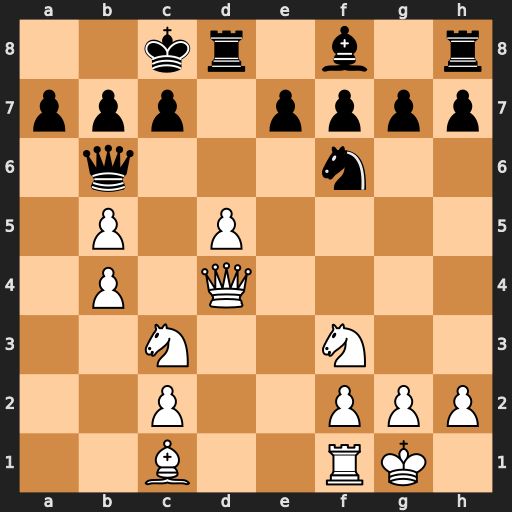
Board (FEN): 2kr1b1r/ppp1pppp/1q3n2/1P1P4/1P1Q4/2N2N2/2P2PPP/2B2RK1
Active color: w
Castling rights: -
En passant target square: -
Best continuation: Qc4 e6 Be3 exd5 Nxd5 Nxd5 Bxb6